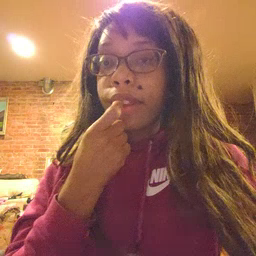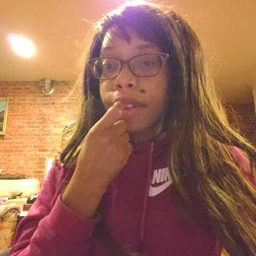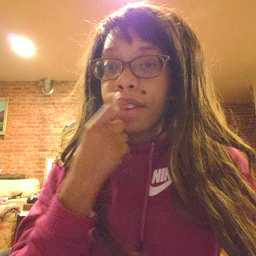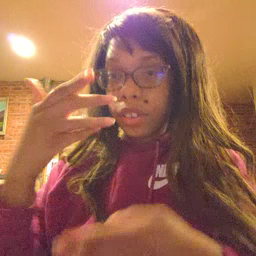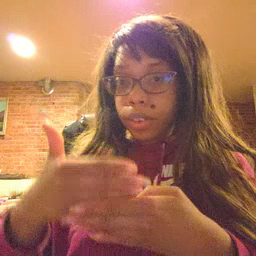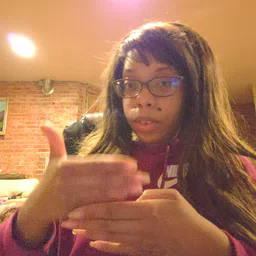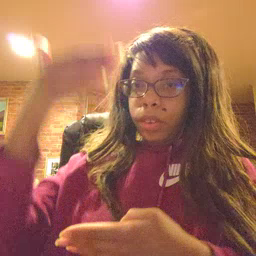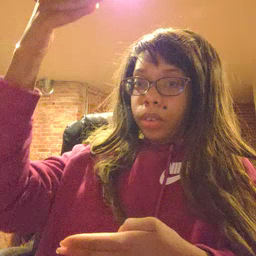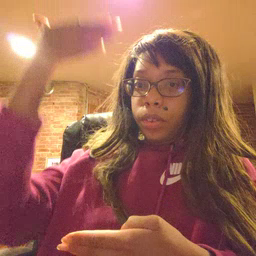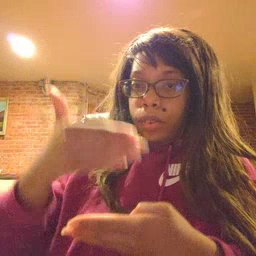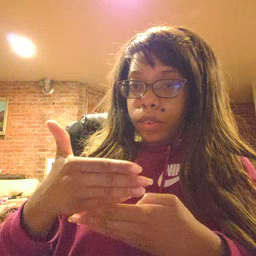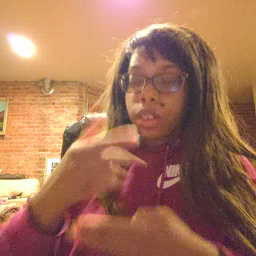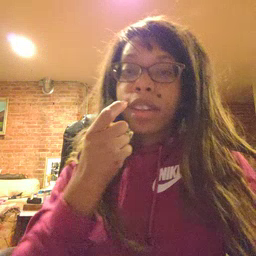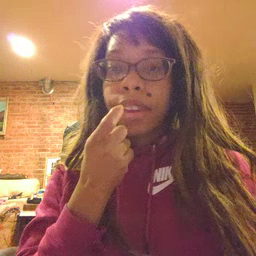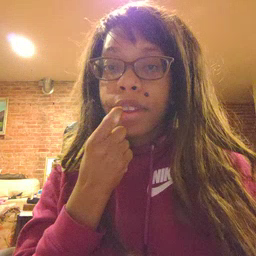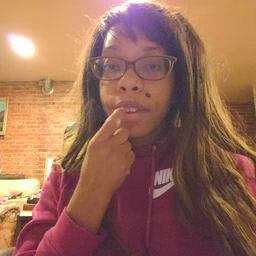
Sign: glasswindow